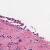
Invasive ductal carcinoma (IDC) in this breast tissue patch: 1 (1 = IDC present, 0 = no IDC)